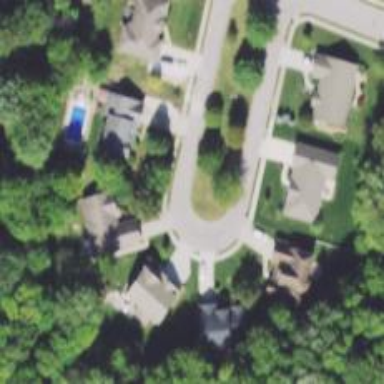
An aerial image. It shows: Residential road.